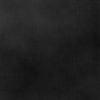
Label: dusty